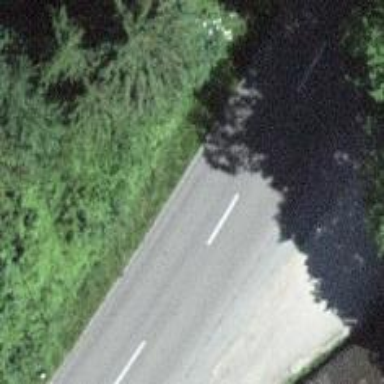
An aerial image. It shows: Tertiary road.